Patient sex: M
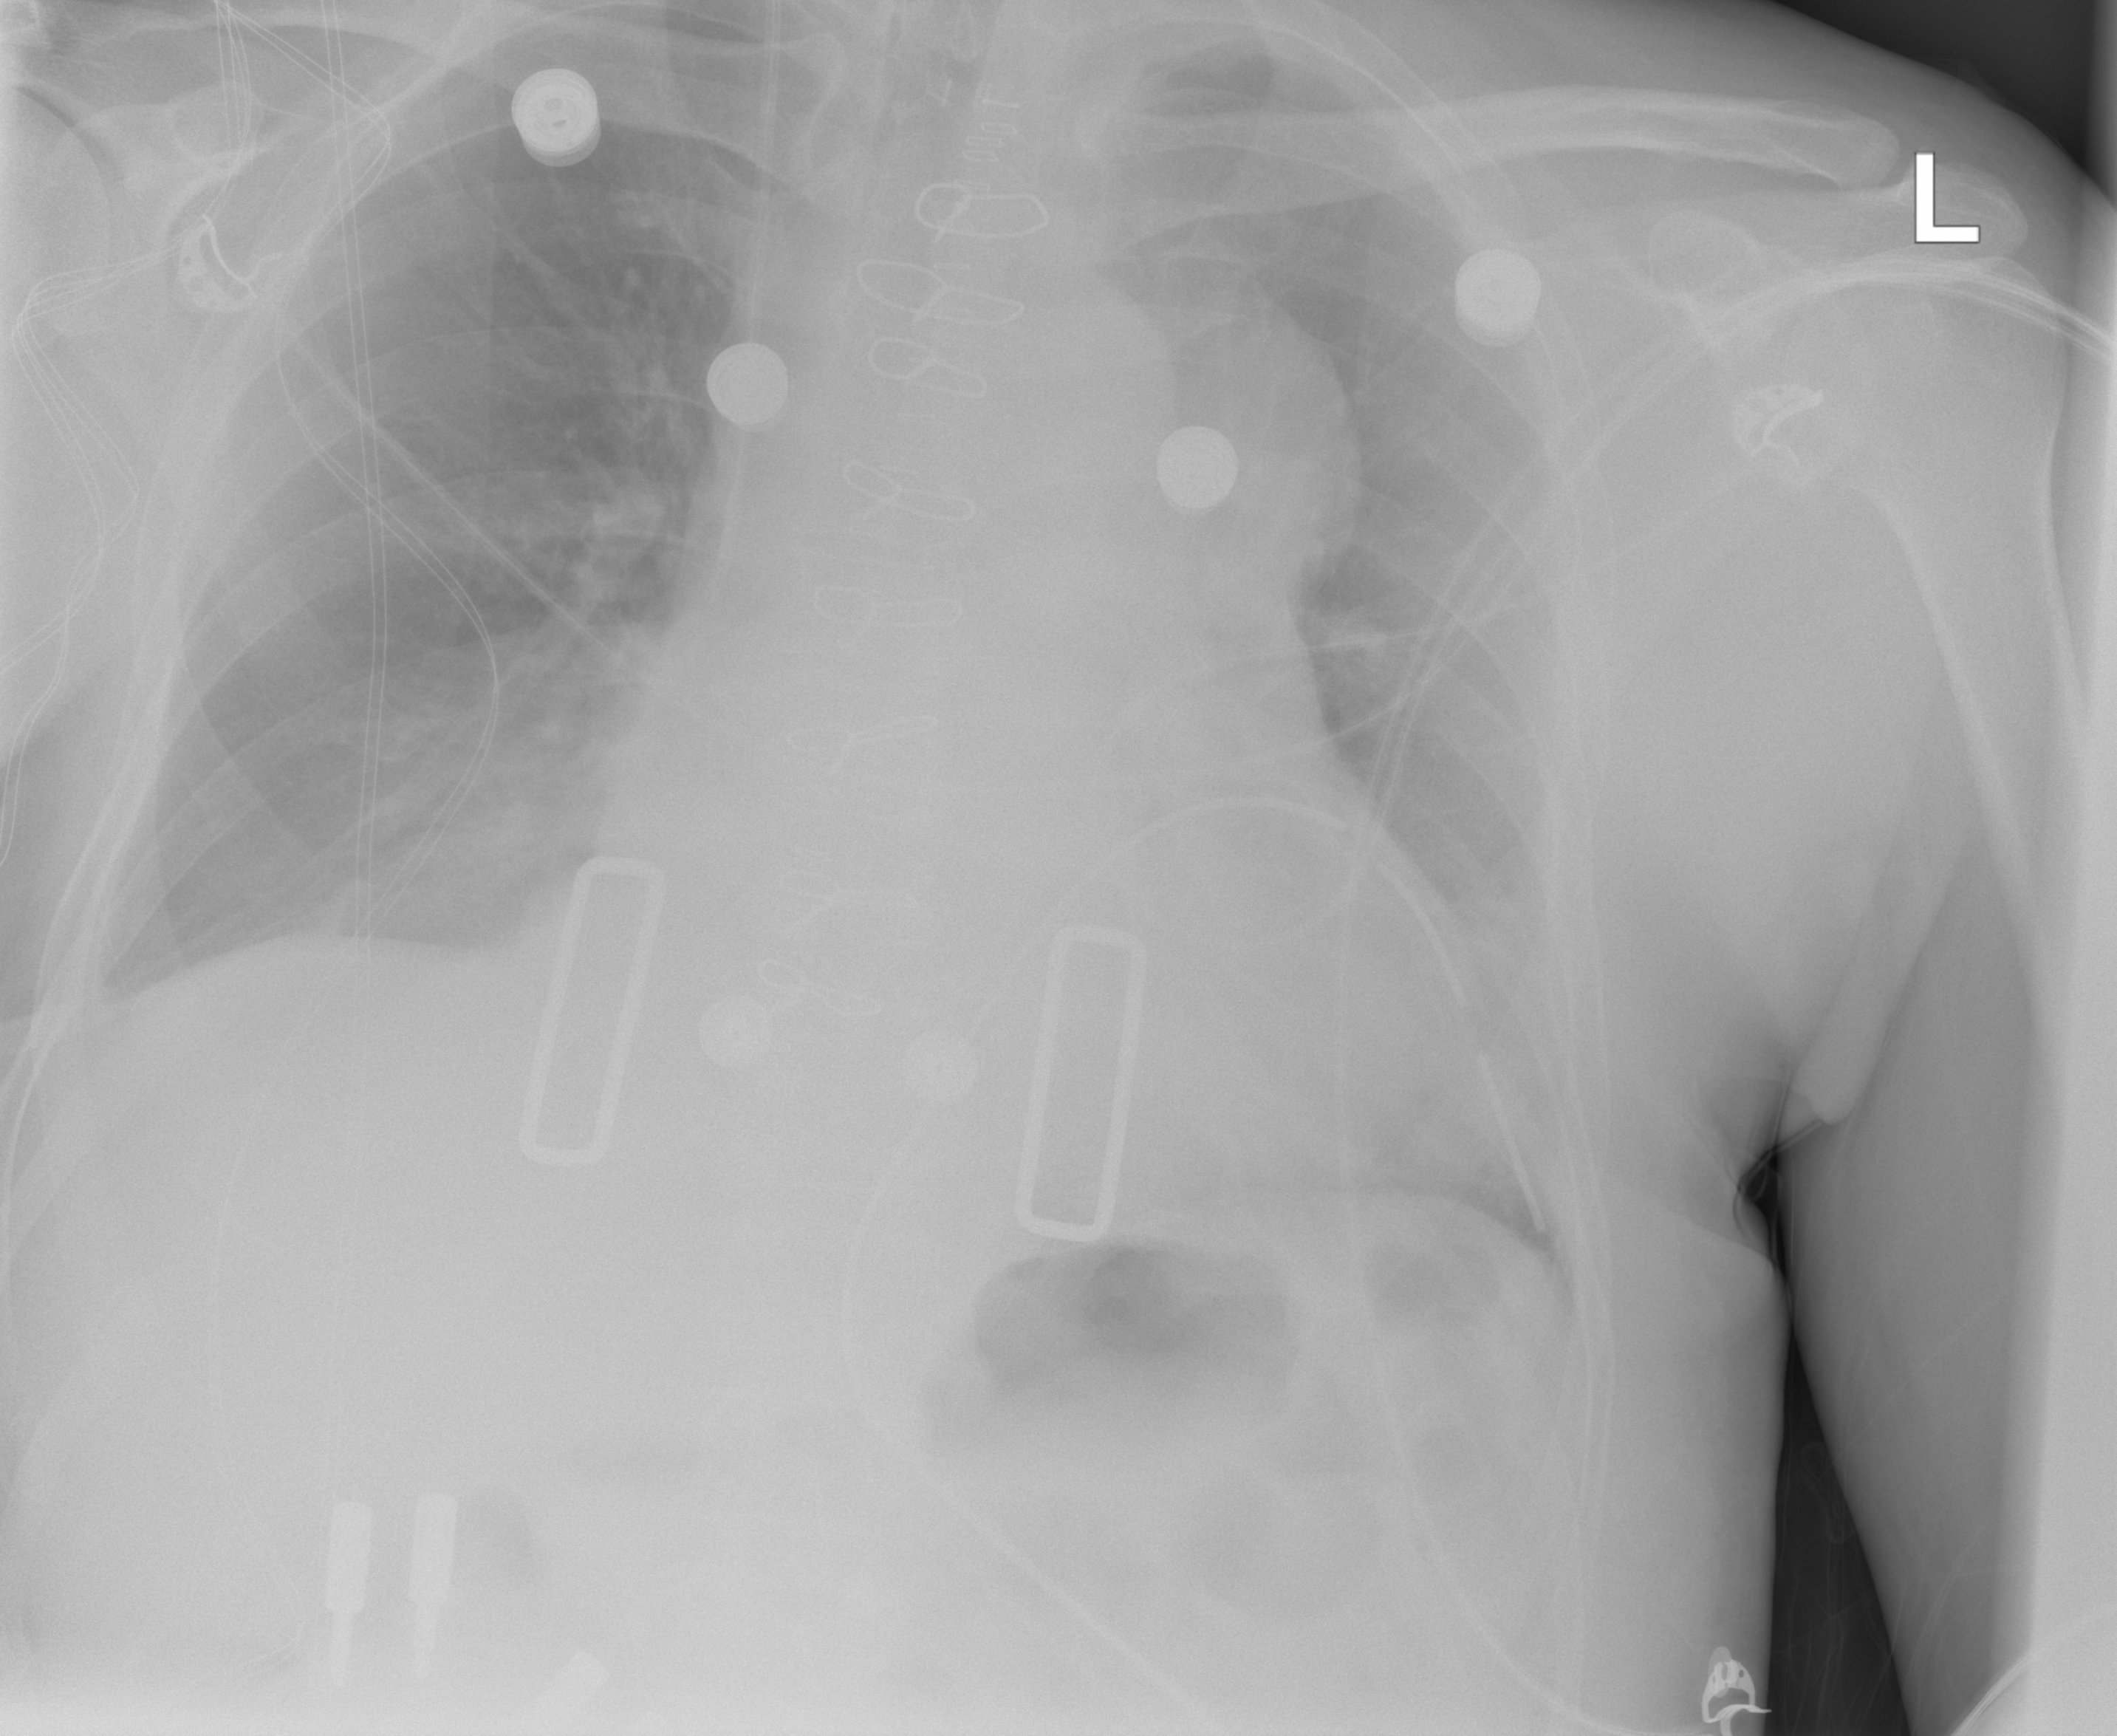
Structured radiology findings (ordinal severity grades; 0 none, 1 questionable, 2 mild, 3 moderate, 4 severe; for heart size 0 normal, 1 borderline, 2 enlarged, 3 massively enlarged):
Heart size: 2
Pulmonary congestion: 0
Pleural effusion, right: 2
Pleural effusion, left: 1
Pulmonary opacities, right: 0
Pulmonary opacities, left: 0
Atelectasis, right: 2
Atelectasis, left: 2